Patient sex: M
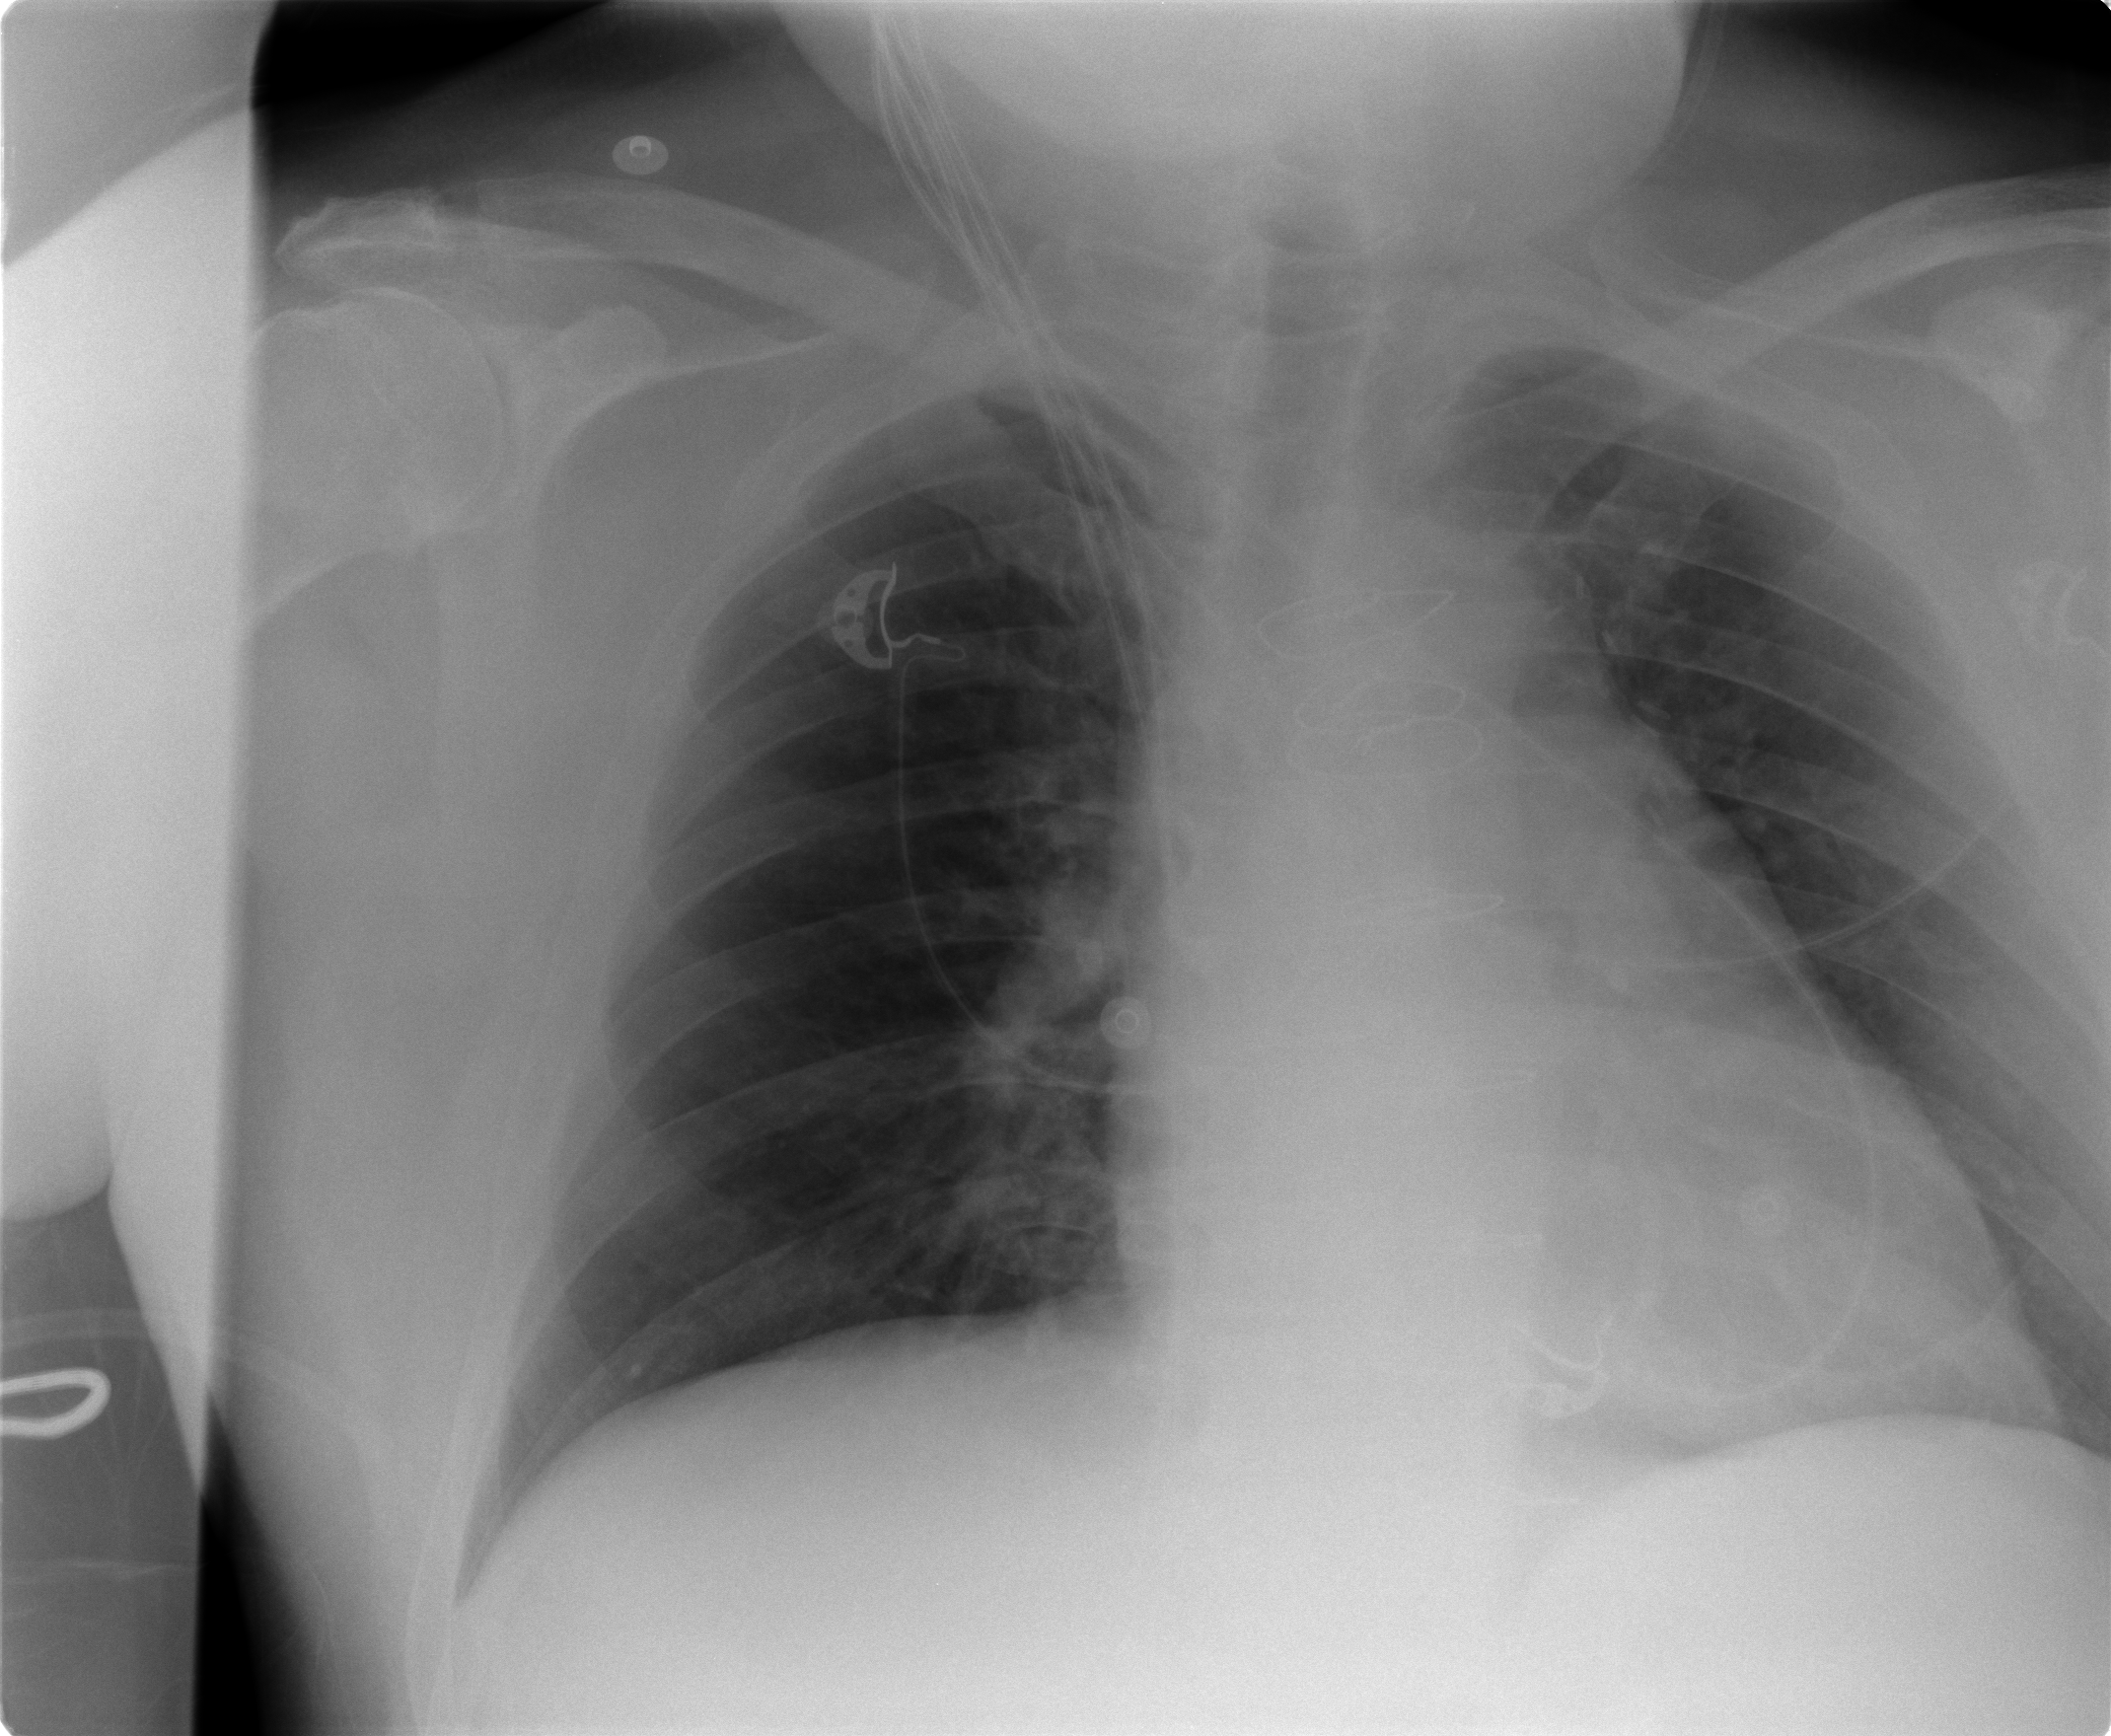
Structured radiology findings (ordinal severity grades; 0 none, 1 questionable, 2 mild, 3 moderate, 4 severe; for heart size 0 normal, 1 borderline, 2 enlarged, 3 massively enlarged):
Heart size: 2
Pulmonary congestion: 1
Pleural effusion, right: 0
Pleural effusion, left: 0
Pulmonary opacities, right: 0
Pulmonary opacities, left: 0
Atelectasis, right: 0
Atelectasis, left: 0